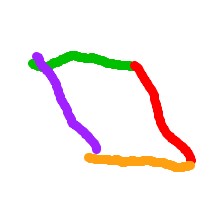
Shape: parallelogram